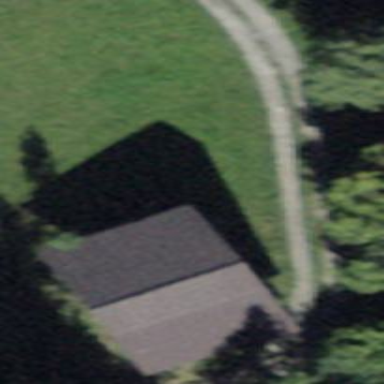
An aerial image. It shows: Barn.